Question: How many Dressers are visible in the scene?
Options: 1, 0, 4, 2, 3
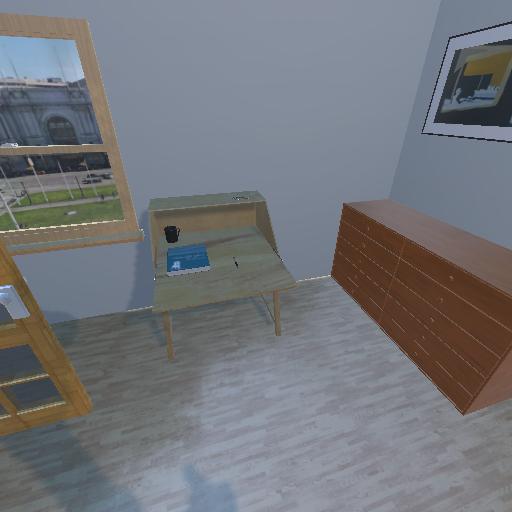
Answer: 1